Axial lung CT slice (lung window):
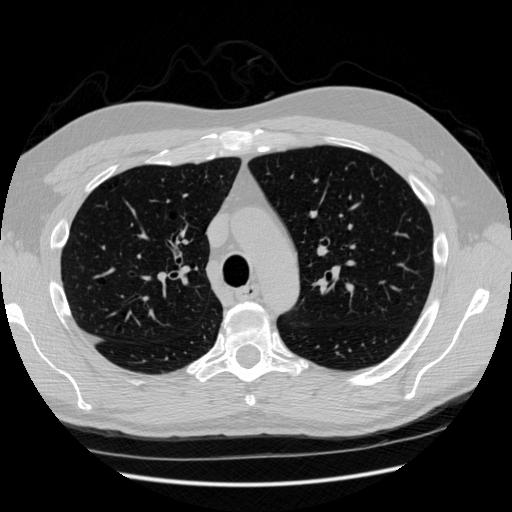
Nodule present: no